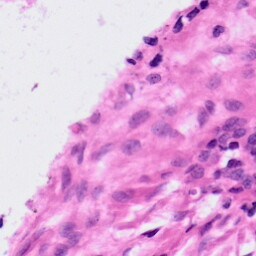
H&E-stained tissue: Ovarian